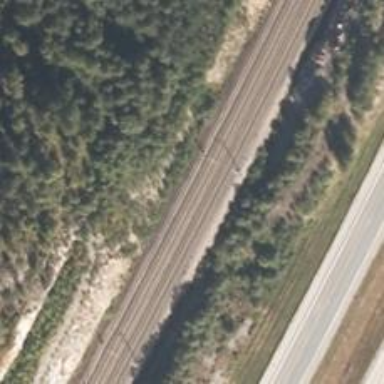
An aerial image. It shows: Railway with continuous electrified contact line.